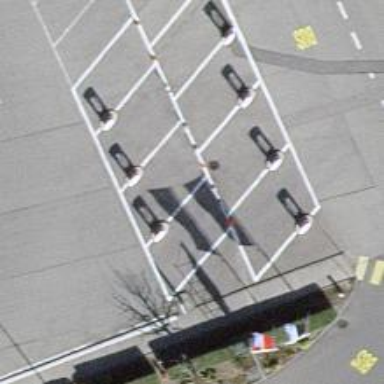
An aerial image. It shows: Charging station.